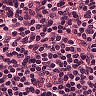
Metastatic tissue present: no